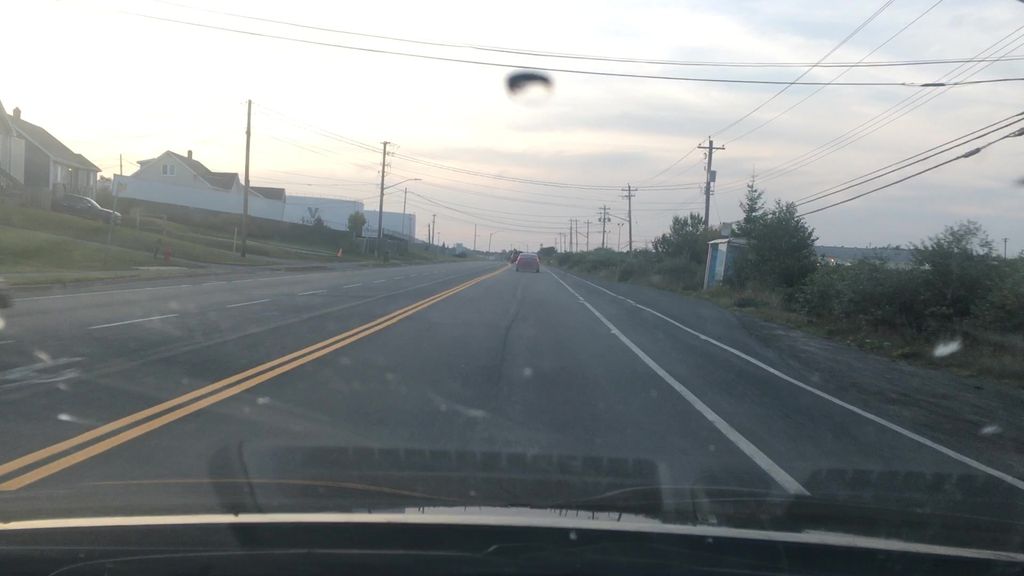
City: halifax